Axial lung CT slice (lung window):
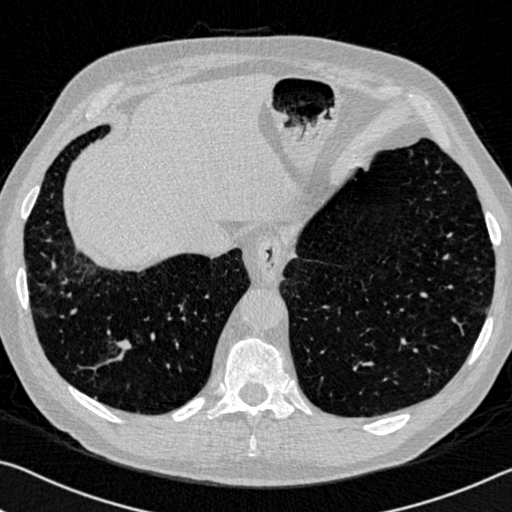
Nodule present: no